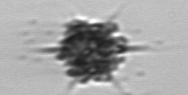
Label: Dictyocha